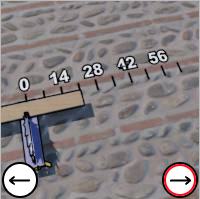
Task: length
Answer: 21
First scale value: 14.0